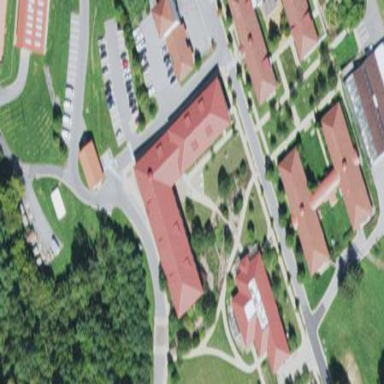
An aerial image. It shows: Dormitory building.